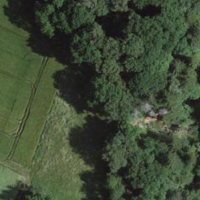
EUNIS habitat code: 41
Species observed at this site:
Convallaria majalis